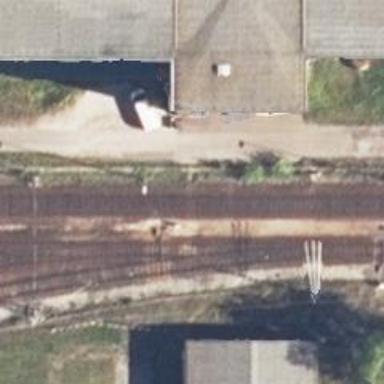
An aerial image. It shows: Railway switch.